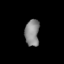
Tissue: lung
Cell type: Epithelial cells
Senescence score: 0.1397
Nuclear area (px): 373
Mean DAPI intensity: 136.847